Question: I have a BufferedInputStream which I want to debug. For such purpose I use this method (Log.d and Log.wtf are just Android-specific logging tools, other than that the behaviour should not be different from pure Java):
'''
public static final String toString(BufferedInputStream is) {
String ret = "";
int readBytes = 0;
is.mark(Integer.MAX_VALUE);
if (is != null) {
Writer writer = new StringWriter();
char[] buffer = new char[1024];
try {
Reader reader = null;
try {
reader = new BufferedReader(
new InputStreamReader(is, "UTF-8"));
}
catch (UnsupportedEncodingException e) {
Log.wtf("NX4", "Should never happen!", e);
}
int n;
while ((n = reader.read(buffer)) != -1) {
writer.write(buffer, 0, n);
readBytes += n;
}
}
catch (IOException e) {
Log.wtf("NX4", "Should never happen!", e);
}
finally {
try {
is.reset();
}
catch (IOException e) {
Log.wtf("NX4", "Should never happen!", e);
}
}
ret = writer.toString();
}
Log.d("NX4", "Read bytes: " + readBytes);
return ret;
}
'''
When I run with for example, <URL>, and at the same time I download the file manually to my desktop in order to compare both the output of the above method and the original file, something happens that I can not understand at all:
1. The method properly reads 5664 bytes (info from the Log.d(...) call).
2. The original file has 5664 characters, which makes sense with the first fact.
3. The output of the above method has a length of only 4254 characters!
I think this could be somehow related to weird spacing issues which I don't know why but are happening, and it's needless to say that I have no idea on how to stop:

Added BufferedInputStream creation snippet.
'''
URL source = new URL(srcString);
URLConnection urlConnection = source.openConnection();
urlConnection.connect();
in = new BufferedInputStream(urlConnection.getInputStream());
'''
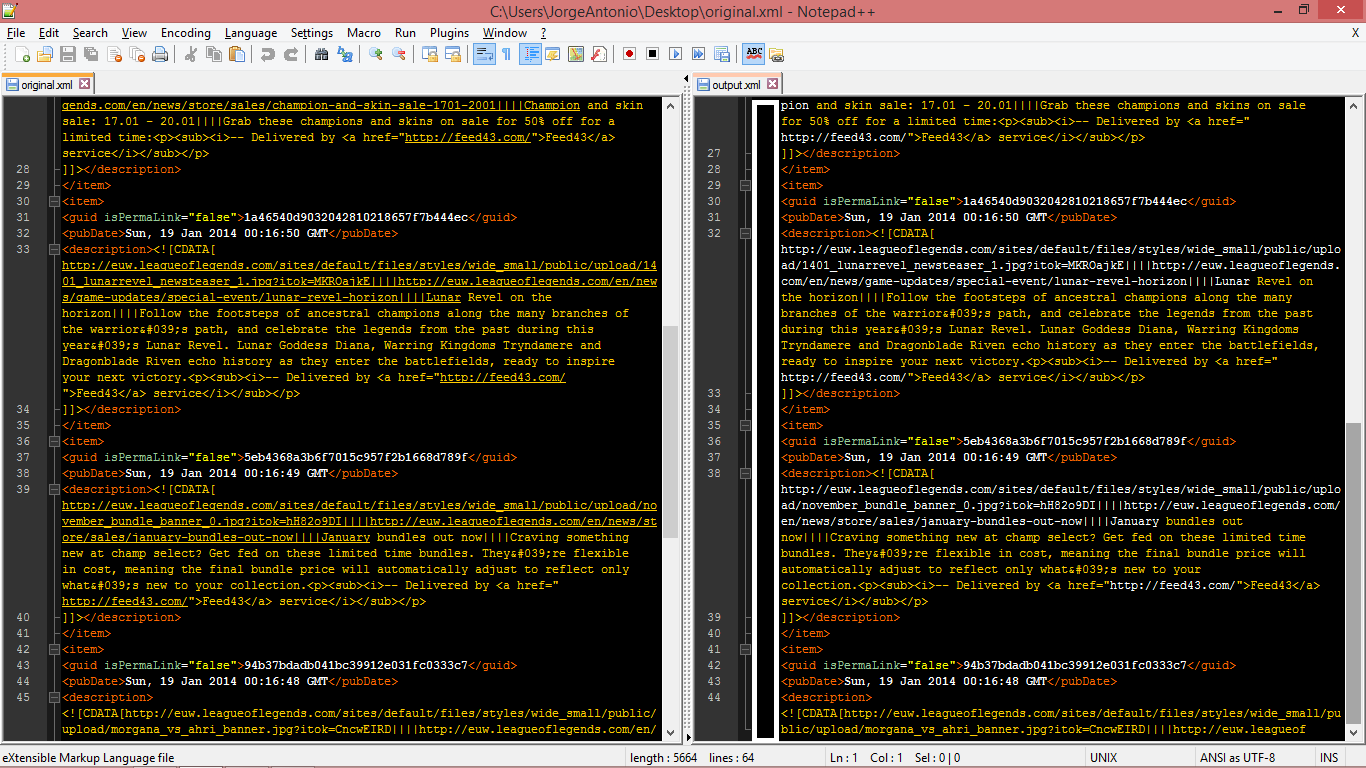
Answer: Maybe the bad content is a copy and paste result from any console.
Check this: <URL>